A bearing vibration time series has been folded into this square grayscale image, one row per segment of consecutive samples. Determine the bearing's health state. Answer with exactly one of: normal, inner_race, outer_race, ball.
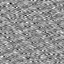
Answer: outer_race